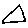
Label: triangle